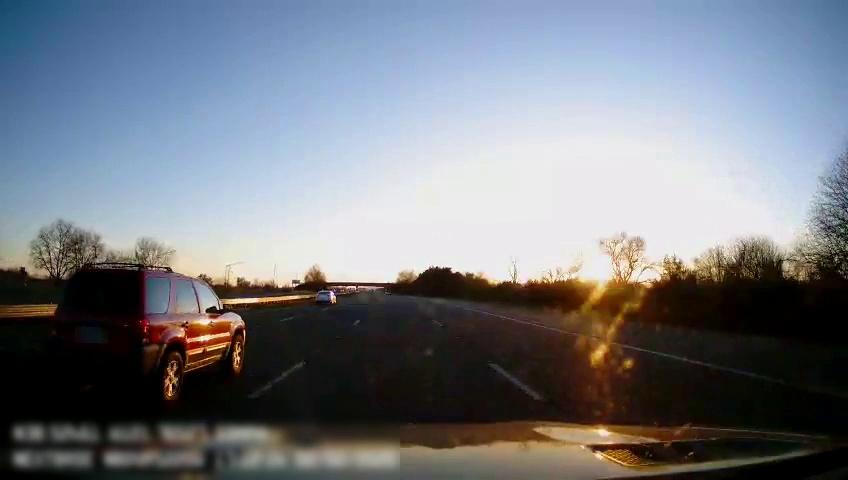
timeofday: Day
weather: Sunny
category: Drivable Space
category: Vehicles | SUV
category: Vehicles | Car
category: Lanes | Alternate Lane
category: Lanes | Alternate Lane
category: Lanes | Current Lane
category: Lanes | Current Lane
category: Lanes | Alternate Lane